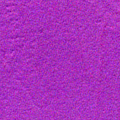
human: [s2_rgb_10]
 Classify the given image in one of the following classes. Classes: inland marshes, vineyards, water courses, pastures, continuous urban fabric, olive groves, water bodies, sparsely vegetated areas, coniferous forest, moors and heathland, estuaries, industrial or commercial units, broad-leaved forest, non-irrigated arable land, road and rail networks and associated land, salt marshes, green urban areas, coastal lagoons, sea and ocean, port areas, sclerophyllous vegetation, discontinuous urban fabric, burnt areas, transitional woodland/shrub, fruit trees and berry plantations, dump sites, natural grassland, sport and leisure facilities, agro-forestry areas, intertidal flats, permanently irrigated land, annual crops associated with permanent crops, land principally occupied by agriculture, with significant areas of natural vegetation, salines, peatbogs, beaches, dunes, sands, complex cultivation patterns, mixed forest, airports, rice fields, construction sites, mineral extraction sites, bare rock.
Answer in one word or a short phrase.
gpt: sea and ocean